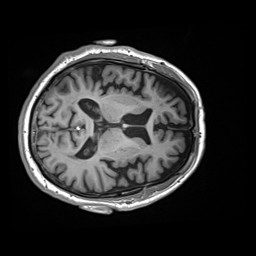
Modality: T1w
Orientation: axial
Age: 71
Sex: male
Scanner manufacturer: siemens
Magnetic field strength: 3 T
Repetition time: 2.2 s
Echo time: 0.00245 s